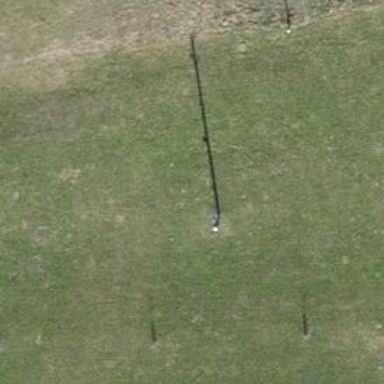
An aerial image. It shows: Minor power line with three cables.